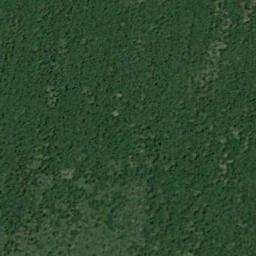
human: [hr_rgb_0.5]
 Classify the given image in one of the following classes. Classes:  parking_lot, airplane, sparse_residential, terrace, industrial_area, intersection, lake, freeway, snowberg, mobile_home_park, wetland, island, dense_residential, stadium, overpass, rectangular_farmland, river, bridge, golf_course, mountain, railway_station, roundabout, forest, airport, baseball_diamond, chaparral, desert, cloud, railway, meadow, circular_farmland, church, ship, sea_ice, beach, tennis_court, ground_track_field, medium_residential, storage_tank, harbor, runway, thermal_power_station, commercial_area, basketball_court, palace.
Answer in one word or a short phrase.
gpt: meadow